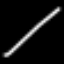
Label: line